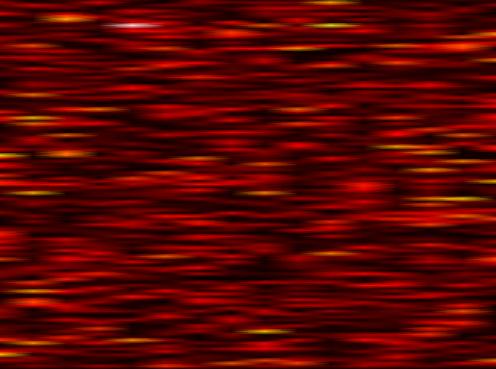
Label: UFMC